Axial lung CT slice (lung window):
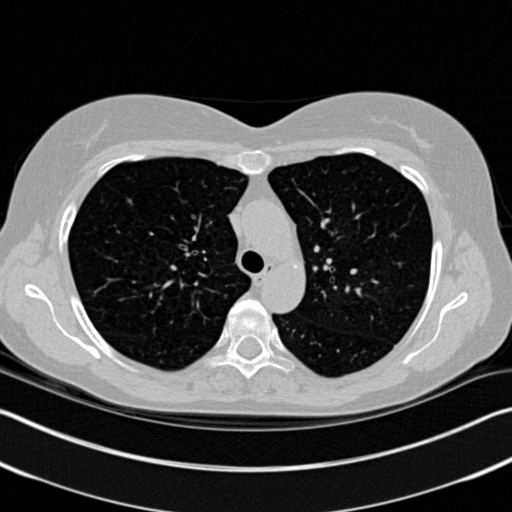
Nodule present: no